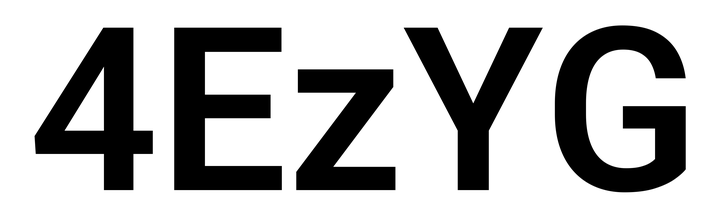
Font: Roboto_SemiBold